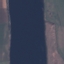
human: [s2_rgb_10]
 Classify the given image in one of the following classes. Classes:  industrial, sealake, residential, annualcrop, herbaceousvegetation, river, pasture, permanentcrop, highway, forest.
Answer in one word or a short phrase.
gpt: River